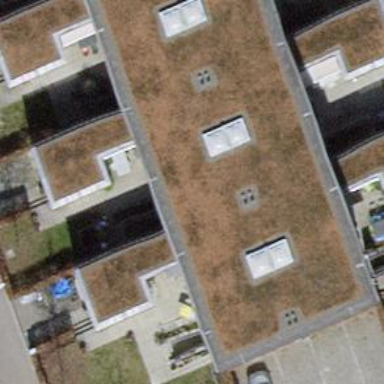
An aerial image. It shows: House with flat roof.